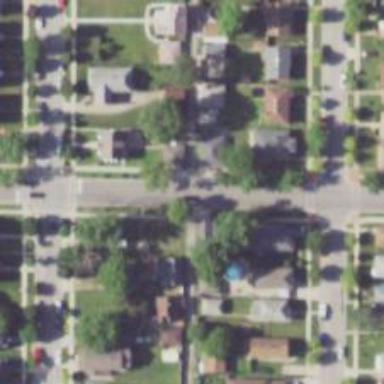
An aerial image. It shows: Alley classified as service road.